Interaction volume radius: 5 \u00c5
Interaction volume height: 10 \u00c5
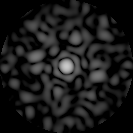
Disorder parameter: 0.821